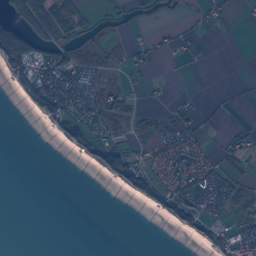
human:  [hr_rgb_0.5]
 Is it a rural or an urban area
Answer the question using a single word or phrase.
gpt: urban

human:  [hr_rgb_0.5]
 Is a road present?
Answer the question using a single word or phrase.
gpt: yes

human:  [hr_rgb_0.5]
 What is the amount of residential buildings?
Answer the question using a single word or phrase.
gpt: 1615

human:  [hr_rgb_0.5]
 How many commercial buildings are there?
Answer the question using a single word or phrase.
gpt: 4

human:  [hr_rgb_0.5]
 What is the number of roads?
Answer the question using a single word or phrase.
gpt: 516

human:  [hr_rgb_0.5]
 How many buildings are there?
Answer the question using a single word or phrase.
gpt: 1624

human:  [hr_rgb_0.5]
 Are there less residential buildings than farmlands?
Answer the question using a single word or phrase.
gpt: no

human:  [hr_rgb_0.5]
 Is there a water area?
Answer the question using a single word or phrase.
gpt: yes

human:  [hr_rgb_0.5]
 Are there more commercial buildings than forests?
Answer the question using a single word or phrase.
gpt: no

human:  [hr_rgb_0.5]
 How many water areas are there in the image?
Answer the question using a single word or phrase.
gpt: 22

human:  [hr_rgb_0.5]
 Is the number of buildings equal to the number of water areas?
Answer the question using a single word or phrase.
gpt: no

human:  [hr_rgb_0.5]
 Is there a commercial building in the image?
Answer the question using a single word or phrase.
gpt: yes

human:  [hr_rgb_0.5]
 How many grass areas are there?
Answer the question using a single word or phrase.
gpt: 105

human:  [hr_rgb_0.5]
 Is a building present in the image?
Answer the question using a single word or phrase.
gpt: yes

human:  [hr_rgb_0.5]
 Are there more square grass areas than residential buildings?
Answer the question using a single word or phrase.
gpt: no

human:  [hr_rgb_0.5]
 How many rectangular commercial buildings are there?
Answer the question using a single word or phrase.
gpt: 2

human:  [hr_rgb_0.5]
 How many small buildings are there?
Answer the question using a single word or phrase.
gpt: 1621

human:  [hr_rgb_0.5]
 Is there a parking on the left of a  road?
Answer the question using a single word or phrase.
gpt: yes

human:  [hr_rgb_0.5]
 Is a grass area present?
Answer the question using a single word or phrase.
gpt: yes

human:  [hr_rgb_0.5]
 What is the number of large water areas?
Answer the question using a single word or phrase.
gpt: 6

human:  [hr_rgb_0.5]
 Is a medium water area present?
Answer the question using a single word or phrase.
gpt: yes

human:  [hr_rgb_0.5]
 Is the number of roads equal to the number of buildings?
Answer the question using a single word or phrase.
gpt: no

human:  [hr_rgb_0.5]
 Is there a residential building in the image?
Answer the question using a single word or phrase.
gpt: yes

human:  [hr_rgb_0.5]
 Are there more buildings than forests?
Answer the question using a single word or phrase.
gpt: yes

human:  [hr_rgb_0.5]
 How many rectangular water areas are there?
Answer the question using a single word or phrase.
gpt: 6

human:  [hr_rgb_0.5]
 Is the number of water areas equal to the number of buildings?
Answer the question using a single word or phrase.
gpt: no

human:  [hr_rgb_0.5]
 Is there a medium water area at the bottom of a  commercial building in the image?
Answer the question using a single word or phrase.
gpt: yes

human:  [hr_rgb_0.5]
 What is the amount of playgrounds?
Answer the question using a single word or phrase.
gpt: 5

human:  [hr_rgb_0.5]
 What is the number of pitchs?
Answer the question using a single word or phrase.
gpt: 11

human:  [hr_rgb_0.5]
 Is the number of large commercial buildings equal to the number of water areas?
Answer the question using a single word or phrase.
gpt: no

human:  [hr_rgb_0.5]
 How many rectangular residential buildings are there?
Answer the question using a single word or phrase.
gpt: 944

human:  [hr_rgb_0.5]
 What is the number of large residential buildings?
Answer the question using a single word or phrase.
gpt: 0

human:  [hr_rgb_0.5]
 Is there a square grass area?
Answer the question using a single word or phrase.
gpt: no

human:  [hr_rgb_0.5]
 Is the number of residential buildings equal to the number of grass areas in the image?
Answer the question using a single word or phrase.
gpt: no

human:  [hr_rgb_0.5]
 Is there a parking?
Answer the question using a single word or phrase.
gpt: yes

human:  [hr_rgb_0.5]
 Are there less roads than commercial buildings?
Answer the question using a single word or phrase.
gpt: no

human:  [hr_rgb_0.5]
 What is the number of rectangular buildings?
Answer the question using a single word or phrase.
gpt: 949

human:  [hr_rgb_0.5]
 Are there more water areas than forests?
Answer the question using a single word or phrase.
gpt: no

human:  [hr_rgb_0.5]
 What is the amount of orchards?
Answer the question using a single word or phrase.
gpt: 3

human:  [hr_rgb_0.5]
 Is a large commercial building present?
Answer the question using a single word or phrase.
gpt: no

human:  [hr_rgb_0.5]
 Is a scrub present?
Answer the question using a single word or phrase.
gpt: yes

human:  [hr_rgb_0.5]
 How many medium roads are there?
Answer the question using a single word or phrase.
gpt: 0

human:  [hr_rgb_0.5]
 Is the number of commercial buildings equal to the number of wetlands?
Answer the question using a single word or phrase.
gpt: no

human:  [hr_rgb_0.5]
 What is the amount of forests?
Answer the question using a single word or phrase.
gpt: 97

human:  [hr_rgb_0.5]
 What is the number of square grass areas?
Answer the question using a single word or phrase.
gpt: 0

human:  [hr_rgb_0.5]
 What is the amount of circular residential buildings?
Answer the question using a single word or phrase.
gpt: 2

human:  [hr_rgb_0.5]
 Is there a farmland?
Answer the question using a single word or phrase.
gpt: yes

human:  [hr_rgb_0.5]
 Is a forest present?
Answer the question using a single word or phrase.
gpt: yes

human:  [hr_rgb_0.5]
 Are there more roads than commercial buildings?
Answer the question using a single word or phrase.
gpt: yes

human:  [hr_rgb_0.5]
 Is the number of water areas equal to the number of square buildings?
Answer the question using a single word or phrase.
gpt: no

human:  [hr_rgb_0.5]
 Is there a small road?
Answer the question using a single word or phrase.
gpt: yes

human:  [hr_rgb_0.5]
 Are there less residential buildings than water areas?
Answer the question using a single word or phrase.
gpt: no

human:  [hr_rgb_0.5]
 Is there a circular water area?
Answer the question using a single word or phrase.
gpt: yes

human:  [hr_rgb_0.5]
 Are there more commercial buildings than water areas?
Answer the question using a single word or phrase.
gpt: no

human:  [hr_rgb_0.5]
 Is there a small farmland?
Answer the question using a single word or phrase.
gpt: no

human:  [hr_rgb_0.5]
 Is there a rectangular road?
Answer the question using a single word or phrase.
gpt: no

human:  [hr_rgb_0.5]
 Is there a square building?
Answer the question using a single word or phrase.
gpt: yes

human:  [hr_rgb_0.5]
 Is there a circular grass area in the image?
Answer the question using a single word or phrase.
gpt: no

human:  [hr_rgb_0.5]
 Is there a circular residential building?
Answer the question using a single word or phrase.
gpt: yes

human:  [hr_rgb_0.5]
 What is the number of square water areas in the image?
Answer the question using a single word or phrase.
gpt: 4

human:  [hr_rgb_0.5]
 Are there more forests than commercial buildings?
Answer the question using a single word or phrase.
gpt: yes

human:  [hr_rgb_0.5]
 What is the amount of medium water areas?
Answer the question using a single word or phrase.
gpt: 6

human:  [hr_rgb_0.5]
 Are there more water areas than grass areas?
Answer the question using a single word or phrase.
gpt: no

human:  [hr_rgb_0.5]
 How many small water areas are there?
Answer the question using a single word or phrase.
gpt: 10